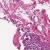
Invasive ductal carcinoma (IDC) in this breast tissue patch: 0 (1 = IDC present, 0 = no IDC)